Question: I am trying to get the list of users in ADO using .NET clients. I am referring to this git repository:
<URL>
I tried same thing but still it shows error that GetUsersAsync needs assembly reference. I have tried all the references. I am getting GetUserAsync but that is for one user. I need to fetch all the users.

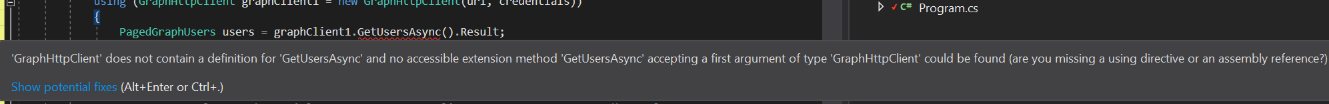
Answer: Instead of using 'GetUsersAsync', please use 'ListUsersAsync':
'''
PagedGraphUsers users = graphClient.ListUsersAsync().Result;
'''